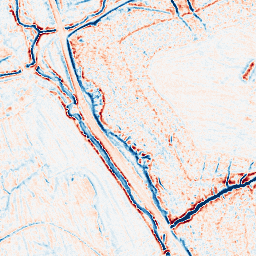
Category: edge_preserving
Decomposition family: bilateral
Decomposition parameters: d: 9
sigma_color: 75
sigma_space: 100
Upsampling method: sinc_blackman
Upsampling parameters: scale: 4
kernel_size: 16
Upsampling scale: 4